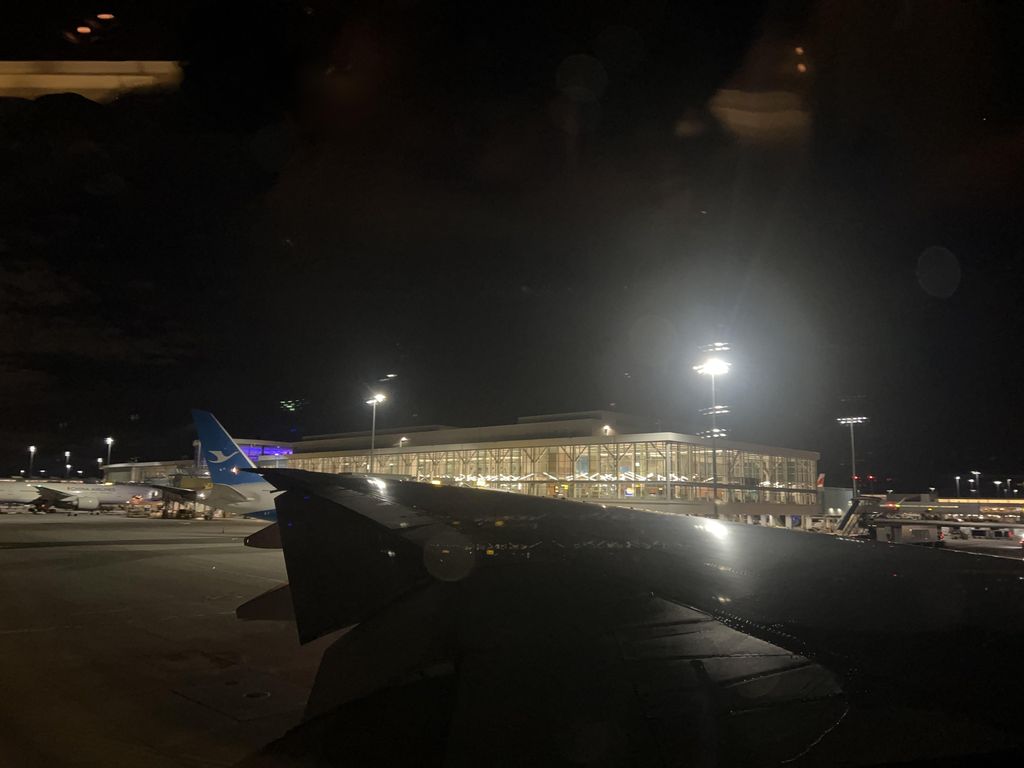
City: vancouver